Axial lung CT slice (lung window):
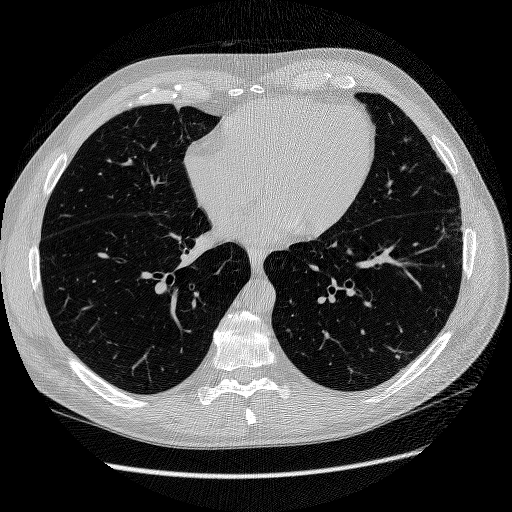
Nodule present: no